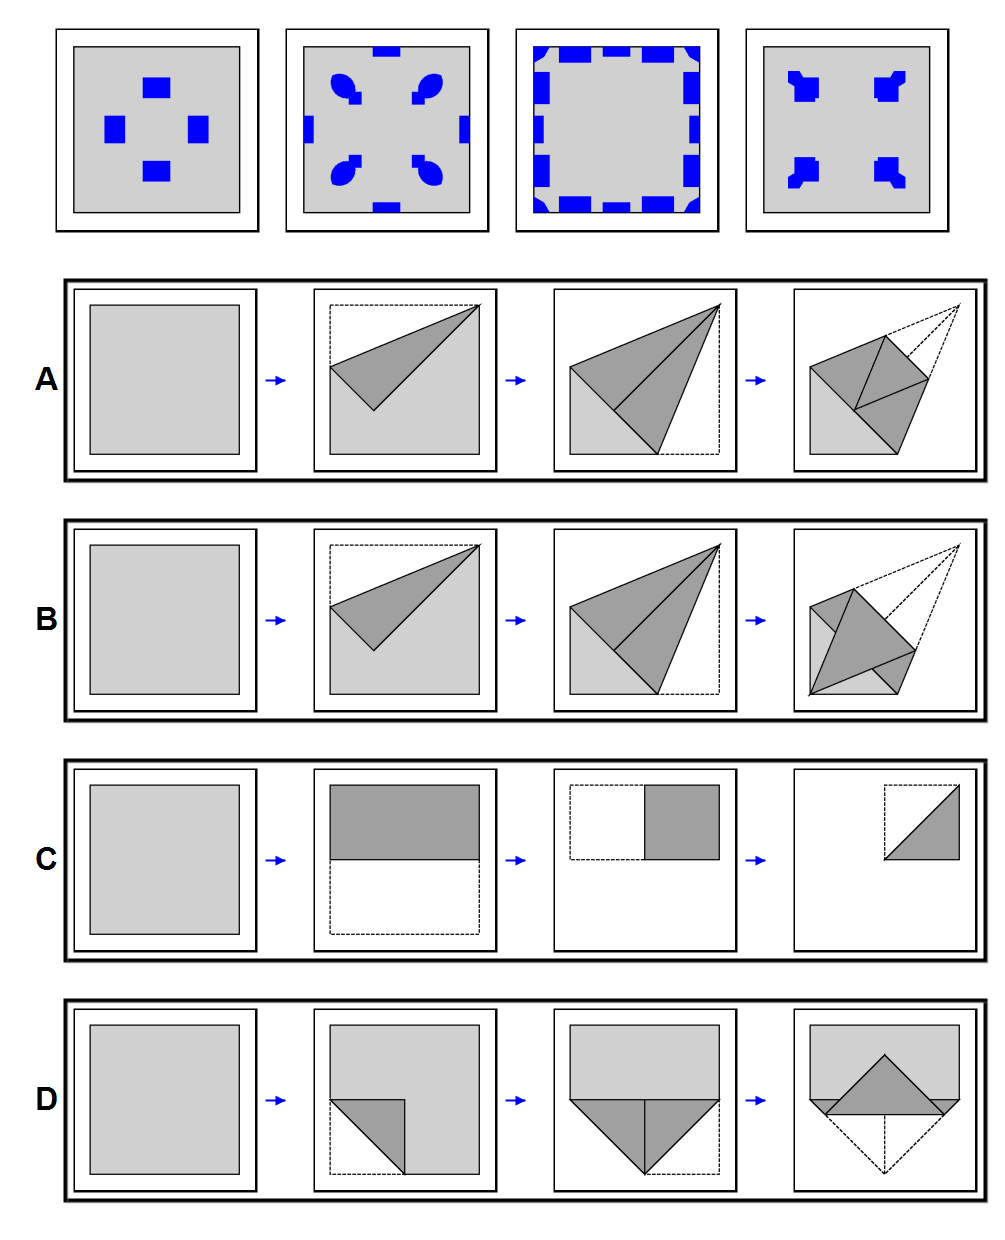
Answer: C